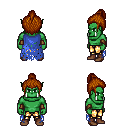
a pixel art fantasy rpg character, male body template, orc, green skin, blue tattered cape, gold greaves, brunette short topknot hairstyle, cloth bracers, brown shoes, four views (front, back, left, right), 2x2 character sprite sheet, small pixel art, hard edges, no anti-aliasing